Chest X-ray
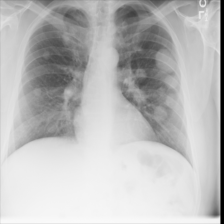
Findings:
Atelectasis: negative
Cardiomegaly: negative
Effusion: negative
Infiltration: negative
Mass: positive
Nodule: negative
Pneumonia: negative
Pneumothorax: negative
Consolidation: negative
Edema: negative
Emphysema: negative
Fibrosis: negative
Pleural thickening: negative
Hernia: negative